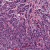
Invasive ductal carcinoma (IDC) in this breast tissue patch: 1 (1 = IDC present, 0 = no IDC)